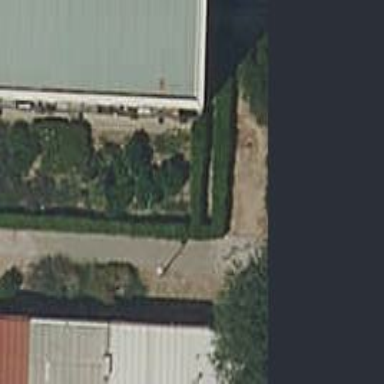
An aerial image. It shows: Hedge acting as barrier.